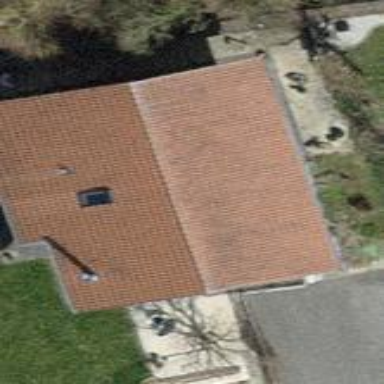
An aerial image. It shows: Building with tiled roof.